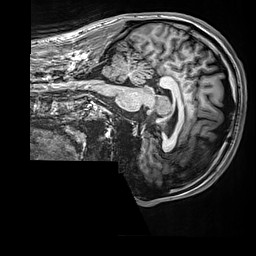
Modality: T1w
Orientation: sagittal
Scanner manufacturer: siemens
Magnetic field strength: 3 T
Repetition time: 2.5 s
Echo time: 0.00299 s